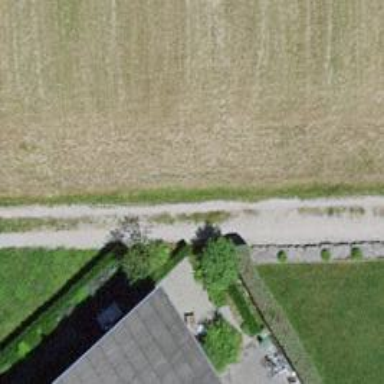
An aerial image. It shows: Track road with grade3 tracktype.